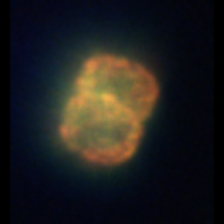
Taxon: Centric
Group: Diatoms